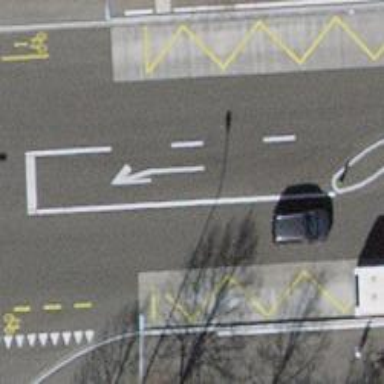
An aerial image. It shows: Bus stop with designated stop position for public transport.